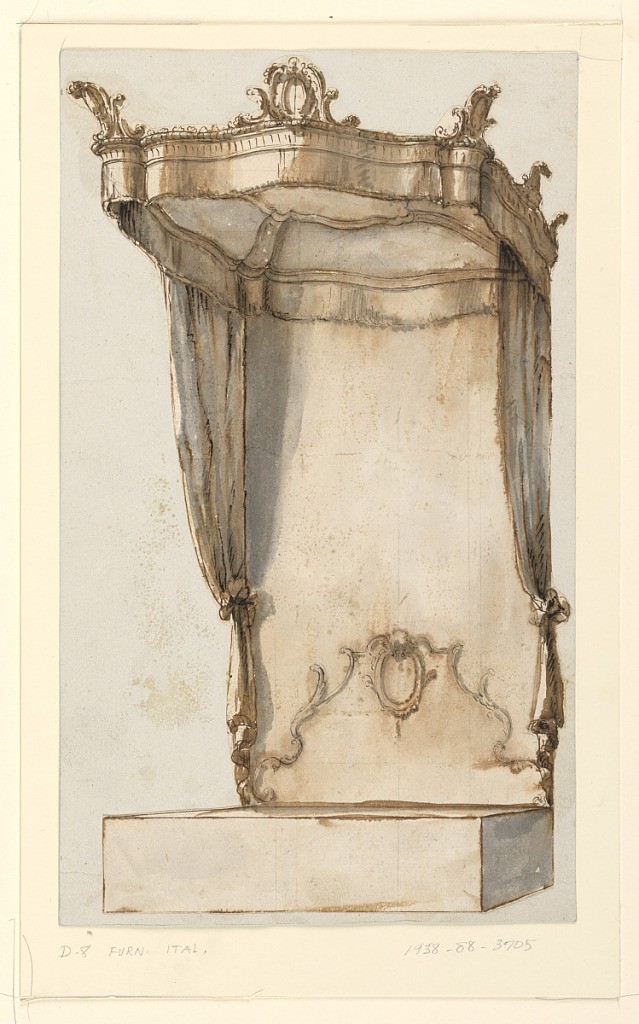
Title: Project: A Bed with a Canopy
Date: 1700–1730
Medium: Black chalk, pen, ink, brush, bistre, grey water color, paper
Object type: Drawing
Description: Vertical. Cut out following the outlines of the design. Shown from the left corner of the foot part. The bed is covered and appears as an oblong. Above the head part rises a pediment of a kind, framed by scrolls and bands. In the center on top is an indistinct motif, a shell or a leaf or a bead. Below it is an ovoidal medallion. The cresting of the canopy consists of a curve entablature upon which escutcheons stand at the four corners and in the middle of the three protruding sides. A horizontal strip of cloth and two curtains hang from the cresting.